Question: I have a container that uses inset box shadow. The container contains images and text. The inset shadow apparently does not work on images:

The white section here is the container. It contains a white image, and there is inset box shadow applied to it.
'''
body {
background-color: #000000;
}
main {
position: absolute;
bottom: 0;
right: 0;
width: 90%;
height: 90%;
background-color: #FFFFFF;
box-shadow: inset 3px 3px 10px 0 #000000;
}
'''
'''
<main>
<img src="https://upload.wikimedia.org/wikipedia/commons/d/d2/Solid_white.png">
</main>
'''
Is there a way to make the inset box shadow overlap images?
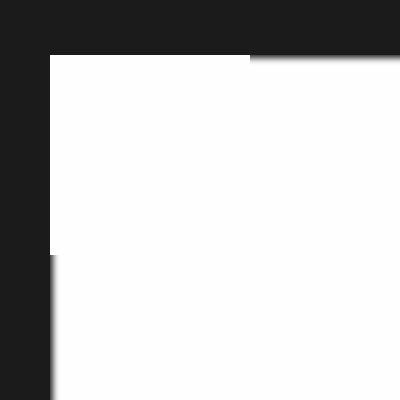
Answer: Because the shadow is part of the parent container it renders below the image. One alternative is to have a div which places a shadow overtop the image like so:
'''
body {
background-color: #BBB;
}
main {
position: absolute;
bottom: 0;
right: 0;
width: 90%;
height: 90%;
background-color: #FFFFFF;
border-radius: 20px;
}
main img {
border-radius: 20px;
}
.shadow {
position: absolute;
width: 100%;
height: 100%;
box-shadow: inset 3px 3px 10px 0 #000000;
border-radius: 20px;
top: 0;
left: 0;
}
'''
'''
<main>
<img src="https://upload.wikimedia.org/wikipedia/commons/d/d2/Solid_white.png" />
<div class="shadow"></div>
</main>
'''
I've updated the fiddle to include border radius on the shadow and on the img which solves the issue identified in the comments.